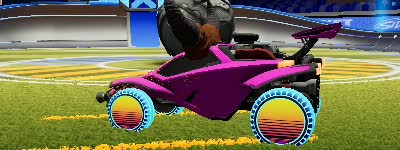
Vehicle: octane